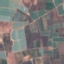
Label: PermanentCrop